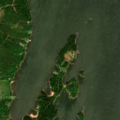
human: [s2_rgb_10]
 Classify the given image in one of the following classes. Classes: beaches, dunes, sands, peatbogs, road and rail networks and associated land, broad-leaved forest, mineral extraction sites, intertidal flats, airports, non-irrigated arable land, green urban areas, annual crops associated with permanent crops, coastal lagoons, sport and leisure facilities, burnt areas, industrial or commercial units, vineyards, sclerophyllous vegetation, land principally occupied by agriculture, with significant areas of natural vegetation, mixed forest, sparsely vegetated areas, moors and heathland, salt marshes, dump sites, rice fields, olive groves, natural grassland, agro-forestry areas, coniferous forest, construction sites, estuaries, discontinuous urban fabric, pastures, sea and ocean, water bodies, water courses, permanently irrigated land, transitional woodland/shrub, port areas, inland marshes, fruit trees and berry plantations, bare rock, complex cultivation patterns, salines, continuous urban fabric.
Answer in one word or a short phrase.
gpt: mixed forest, sea and ocean